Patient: sex F, age 64
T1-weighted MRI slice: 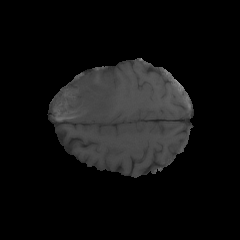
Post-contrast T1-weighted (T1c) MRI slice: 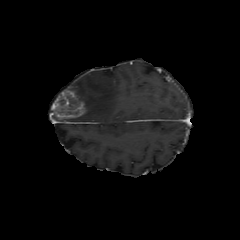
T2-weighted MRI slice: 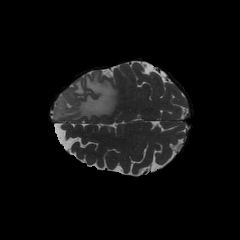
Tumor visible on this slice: yes
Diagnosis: Glioblastoma, IDH-wildtype
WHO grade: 4